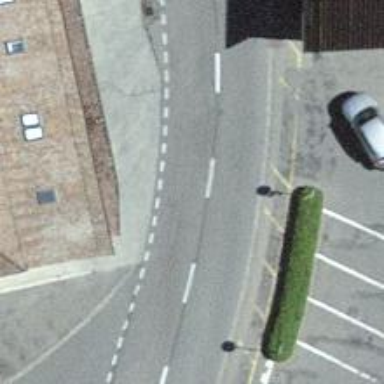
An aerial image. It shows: Public transport stop position.